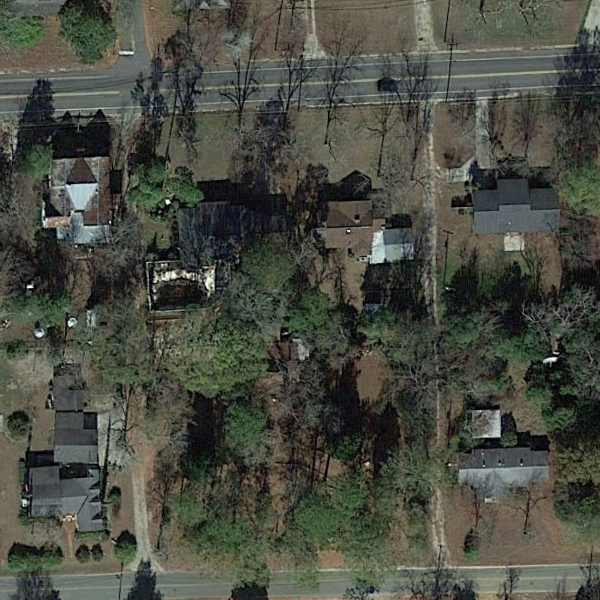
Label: MediumResidential